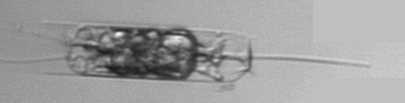
Label: Ditylum_brightwellii